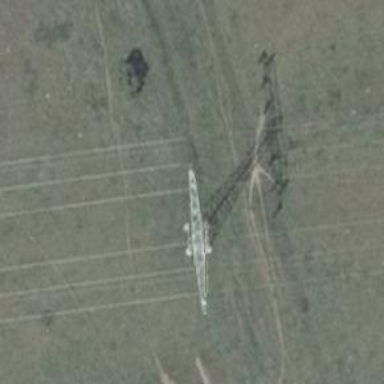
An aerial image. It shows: Power tower.